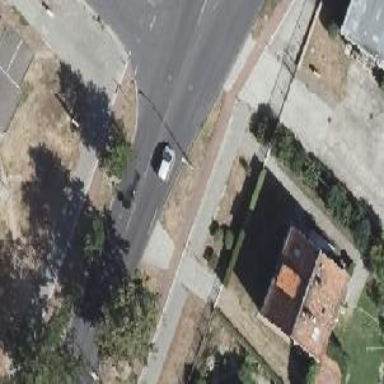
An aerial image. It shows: Secondary road with asphalt surface. There are separate sidewalks on both sides.